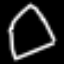
Label: octagon